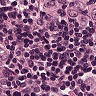
Metastatic tissue present: yes